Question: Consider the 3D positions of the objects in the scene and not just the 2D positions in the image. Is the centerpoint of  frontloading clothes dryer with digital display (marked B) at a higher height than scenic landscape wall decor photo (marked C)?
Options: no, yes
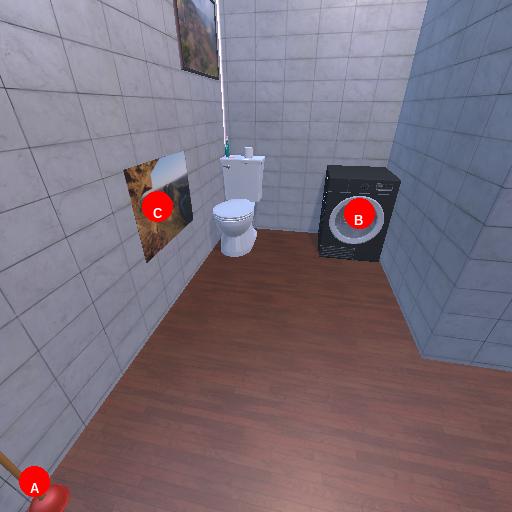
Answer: no